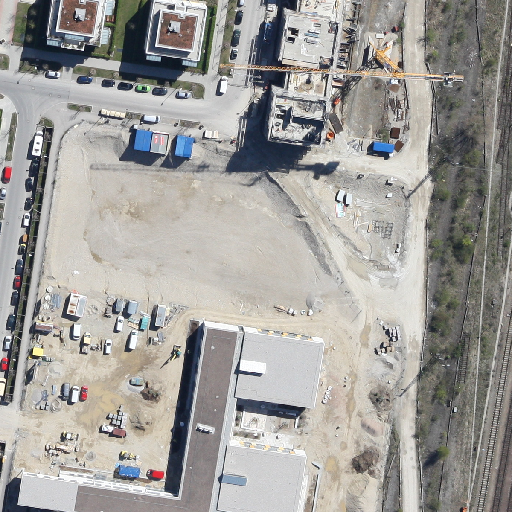
Referring expression: car